Field crop: maize
Growth stage: 2
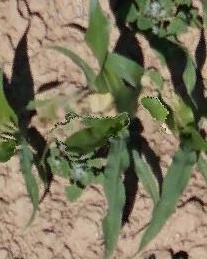
Species: maize